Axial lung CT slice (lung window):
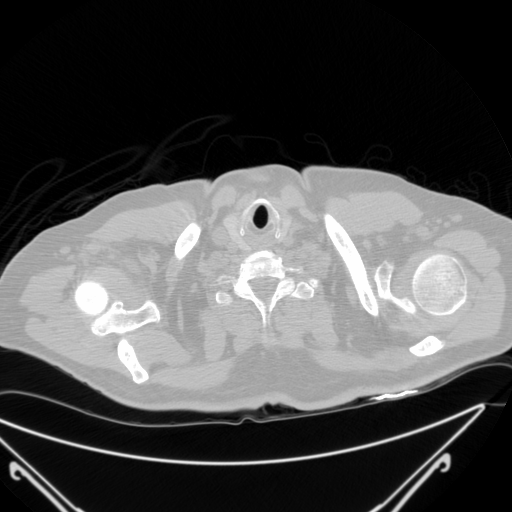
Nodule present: no